Field crop: maize
Growth stage: 1
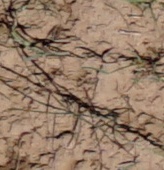
Species: lolium